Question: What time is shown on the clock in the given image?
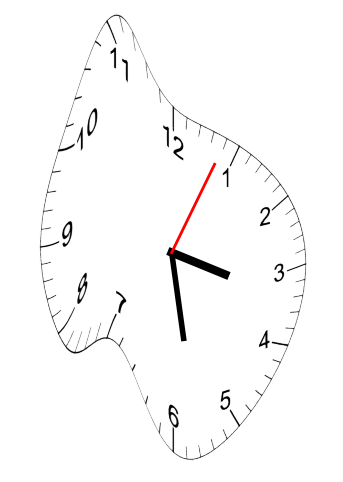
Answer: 03:28:04